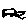
Label: car